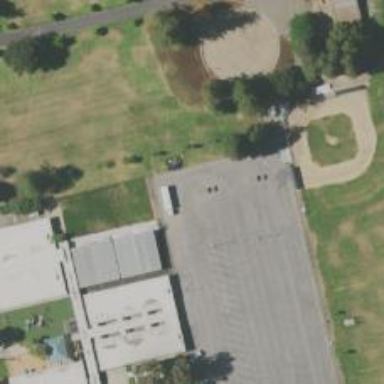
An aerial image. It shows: Basketball court on pitch.